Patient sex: F
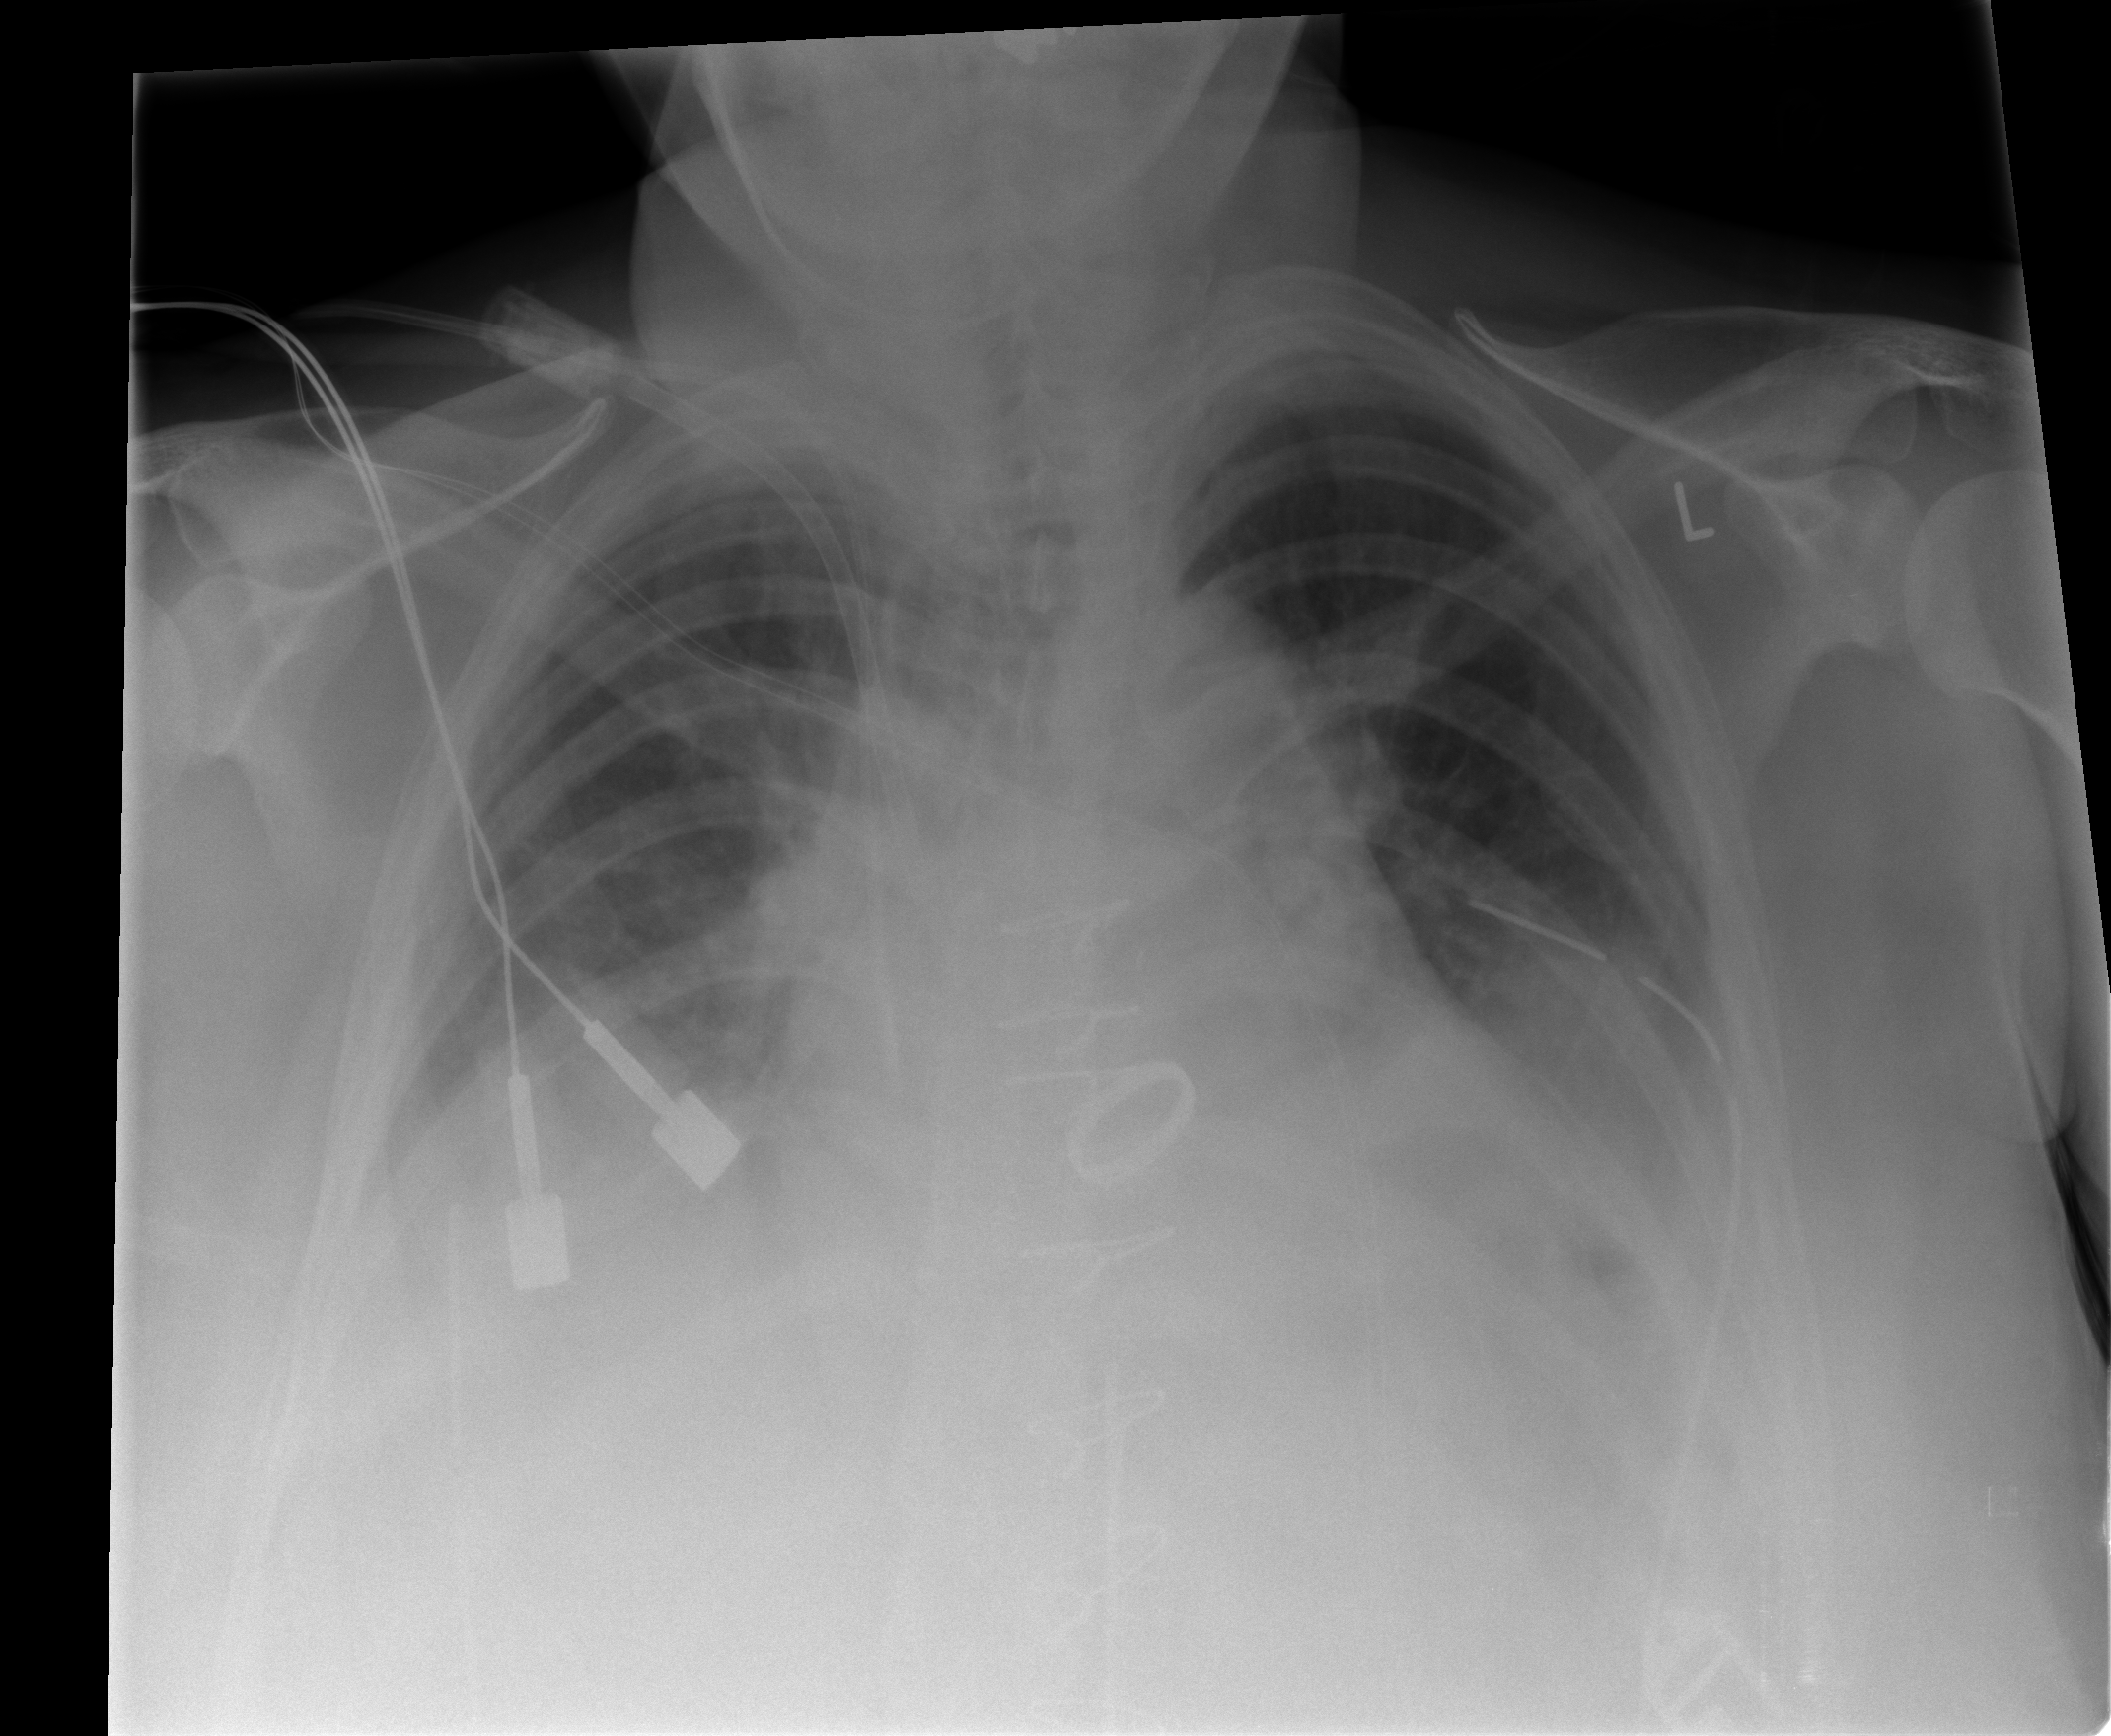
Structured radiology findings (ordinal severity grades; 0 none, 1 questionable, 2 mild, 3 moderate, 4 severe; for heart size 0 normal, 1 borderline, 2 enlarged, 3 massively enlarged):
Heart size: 0
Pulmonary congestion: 2
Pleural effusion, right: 3
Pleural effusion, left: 2
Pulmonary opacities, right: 0
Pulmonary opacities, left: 0
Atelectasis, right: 2
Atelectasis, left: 2